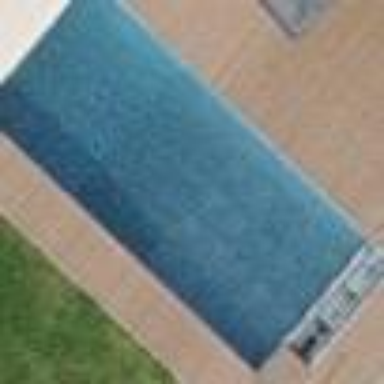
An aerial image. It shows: Swimming pool located in leisure land.